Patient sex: M
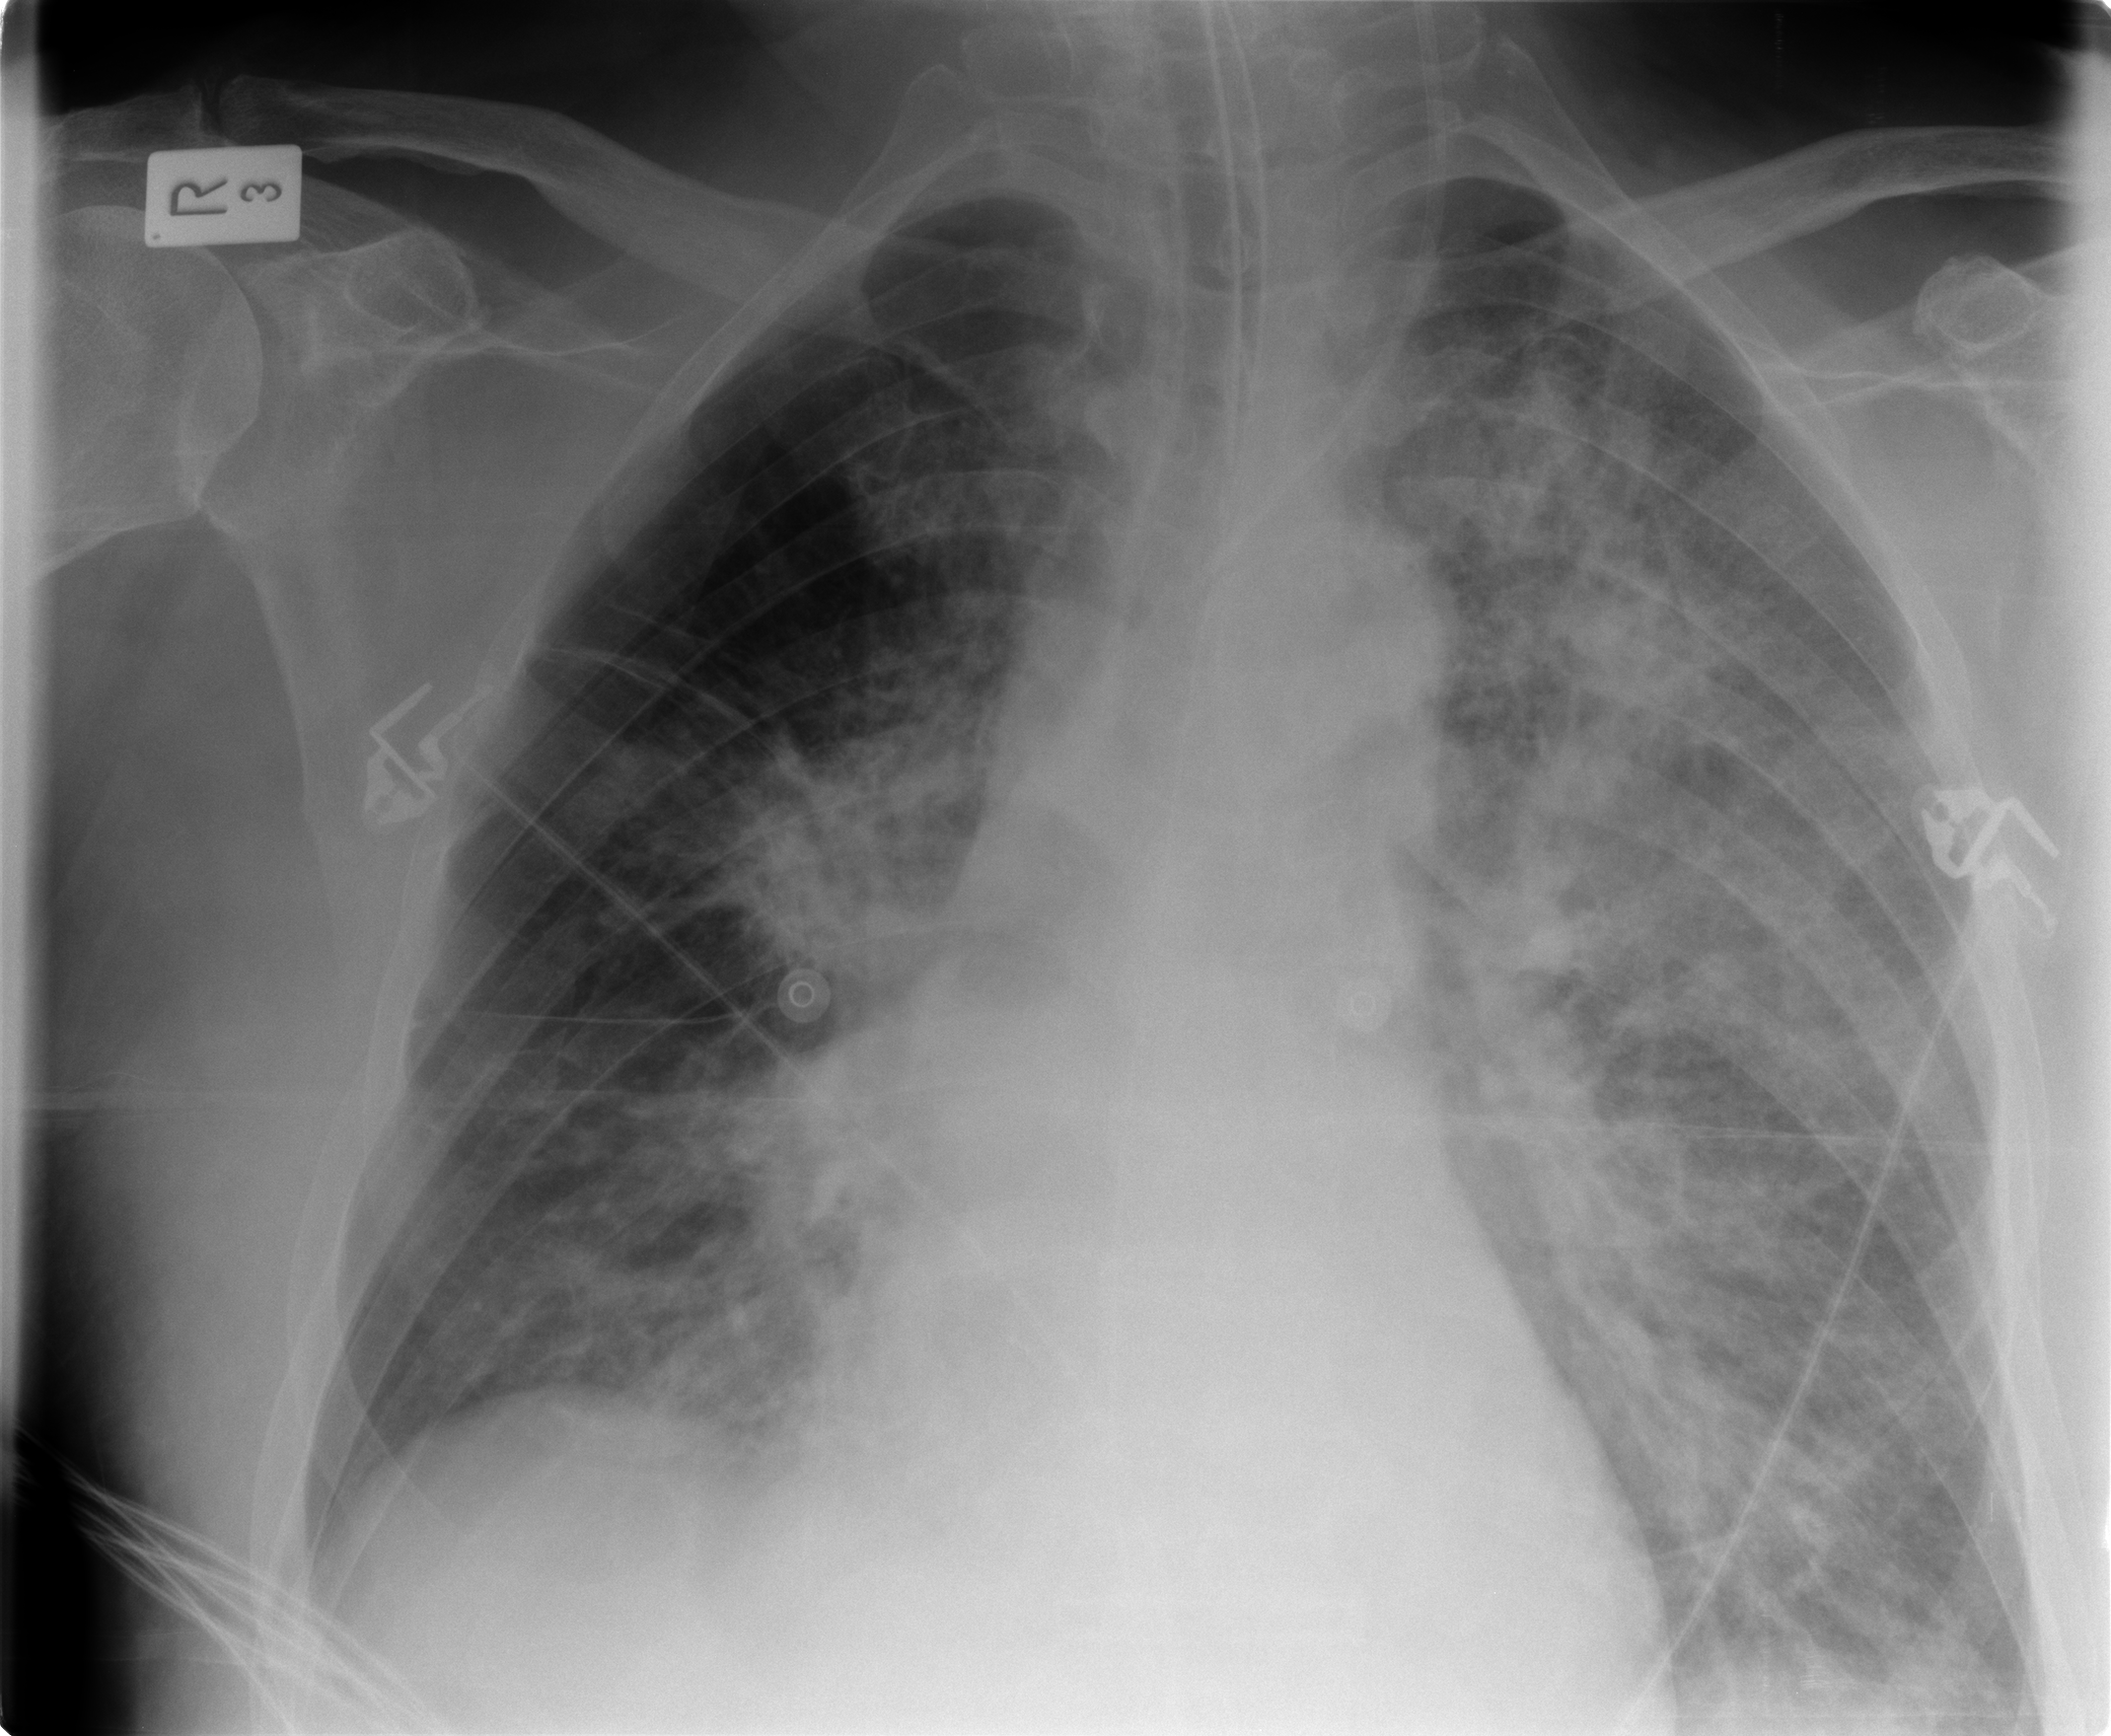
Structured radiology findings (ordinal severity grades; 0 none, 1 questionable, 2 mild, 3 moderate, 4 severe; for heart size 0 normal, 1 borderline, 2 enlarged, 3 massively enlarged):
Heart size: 0
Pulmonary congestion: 2
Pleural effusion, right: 0
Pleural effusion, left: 1
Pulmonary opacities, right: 2
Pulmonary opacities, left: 4
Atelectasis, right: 2
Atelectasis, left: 3